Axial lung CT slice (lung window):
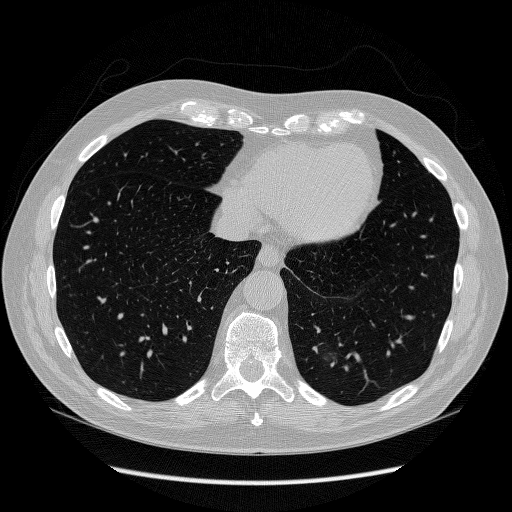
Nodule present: no